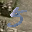
Label: 5